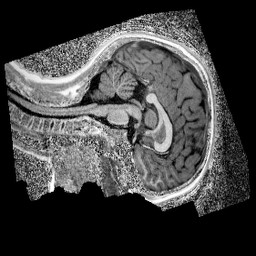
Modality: UNIT1_denoised
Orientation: sagittal
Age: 9
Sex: male
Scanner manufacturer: siemens
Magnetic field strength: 3 T
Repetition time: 4 s
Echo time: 0.00299 s